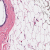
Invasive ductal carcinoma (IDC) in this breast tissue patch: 0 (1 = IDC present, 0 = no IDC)